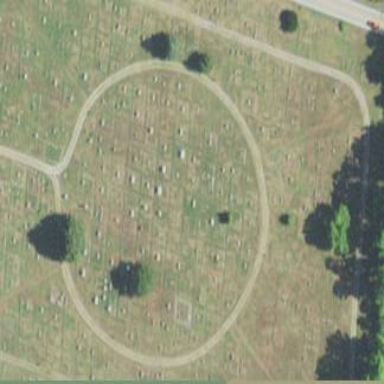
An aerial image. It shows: Cemetery.